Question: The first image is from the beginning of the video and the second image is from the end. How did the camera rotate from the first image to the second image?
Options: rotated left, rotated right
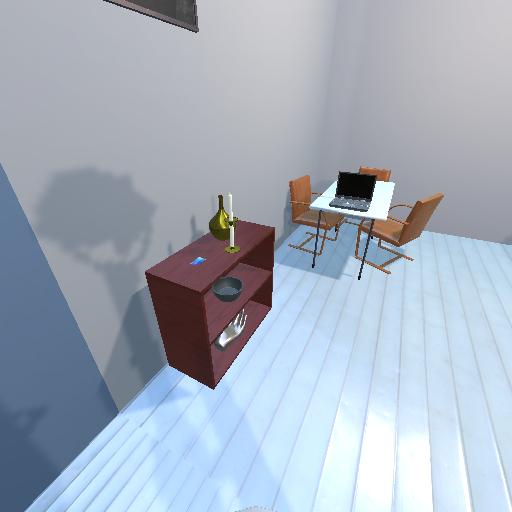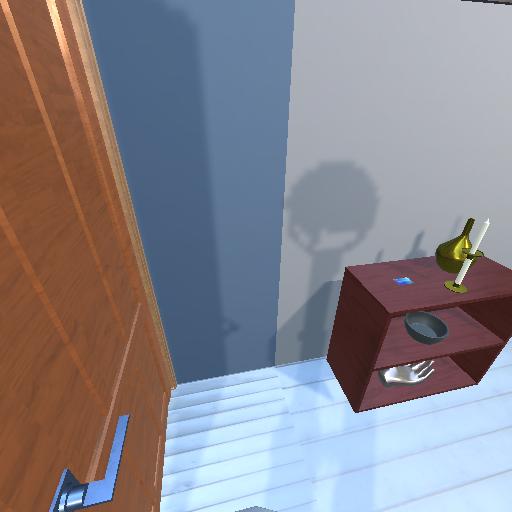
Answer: rotated left